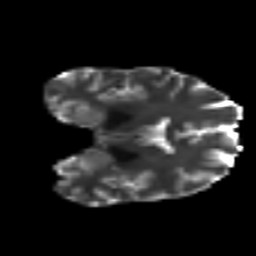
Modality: T2w
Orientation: coronal
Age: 29
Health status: ill
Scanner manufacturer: philips
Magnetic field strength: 3 T
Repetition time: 9 s
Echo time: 0.127 s